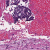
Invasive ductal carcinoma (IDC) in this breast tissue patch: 0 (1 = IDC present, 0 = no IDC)